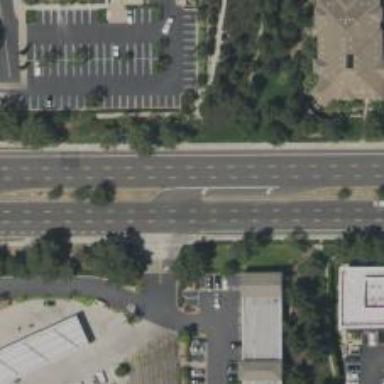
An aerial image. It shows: Asphalt road with secondary link designation.